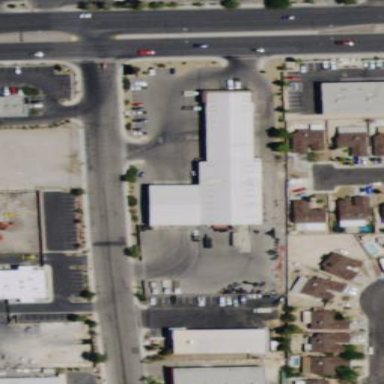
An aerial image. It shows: Building housing car repair shop.